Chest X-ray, AP view. Patient: 22 years old, sex F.
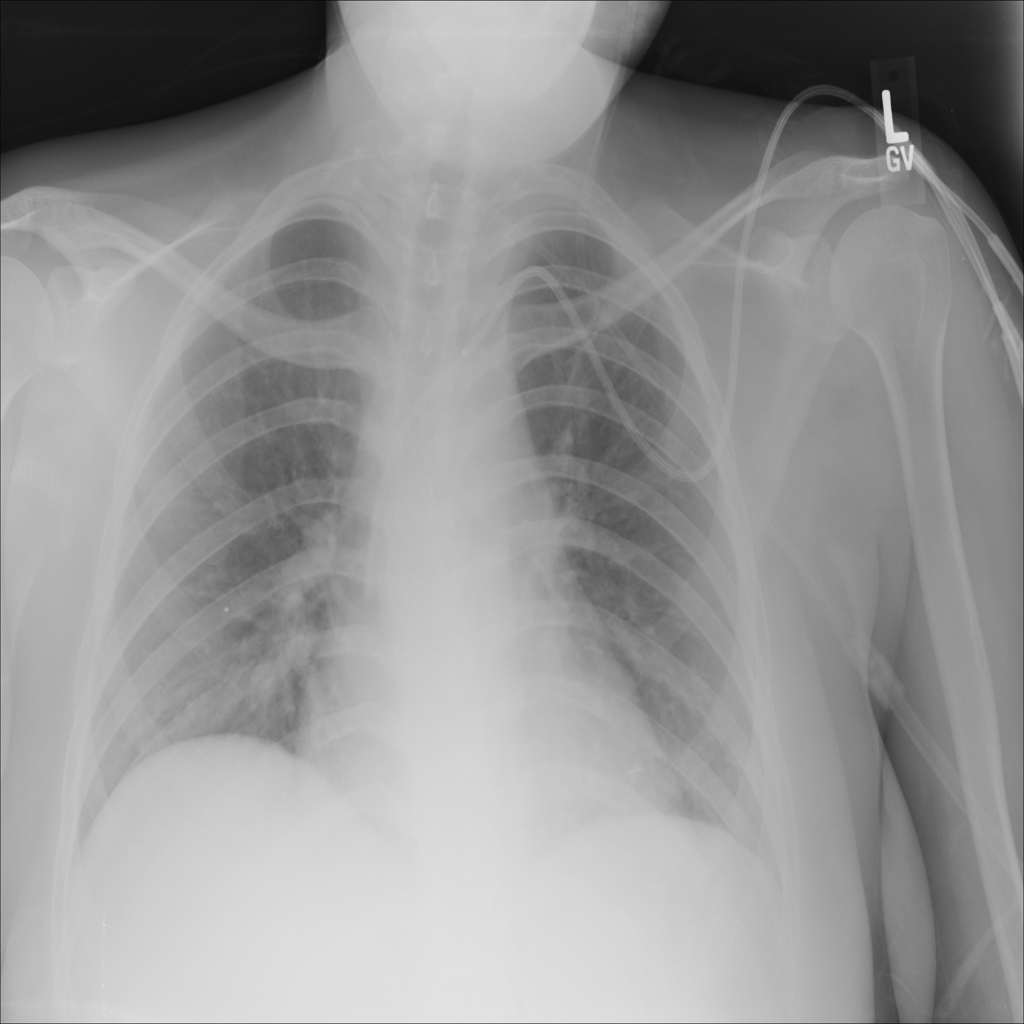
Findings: No Finding